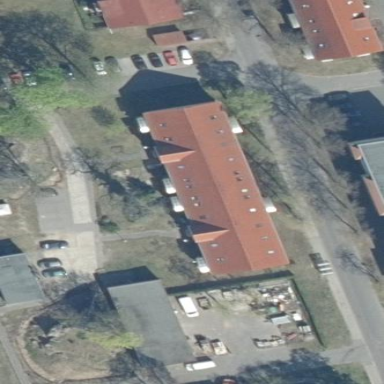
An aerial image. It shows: View of apartment building.